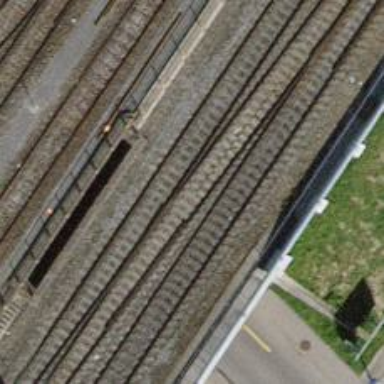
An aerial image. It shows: Railway bridge with single electrified track. It serves as siding with contact line for electrification.